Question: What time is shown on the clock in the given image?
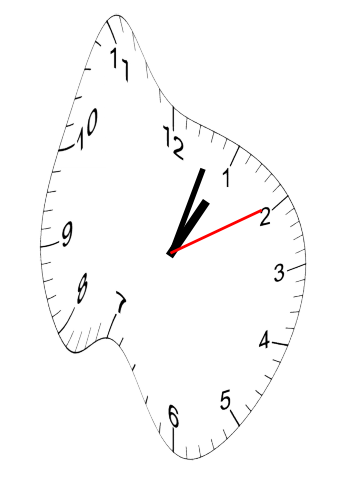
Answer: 01:03:10